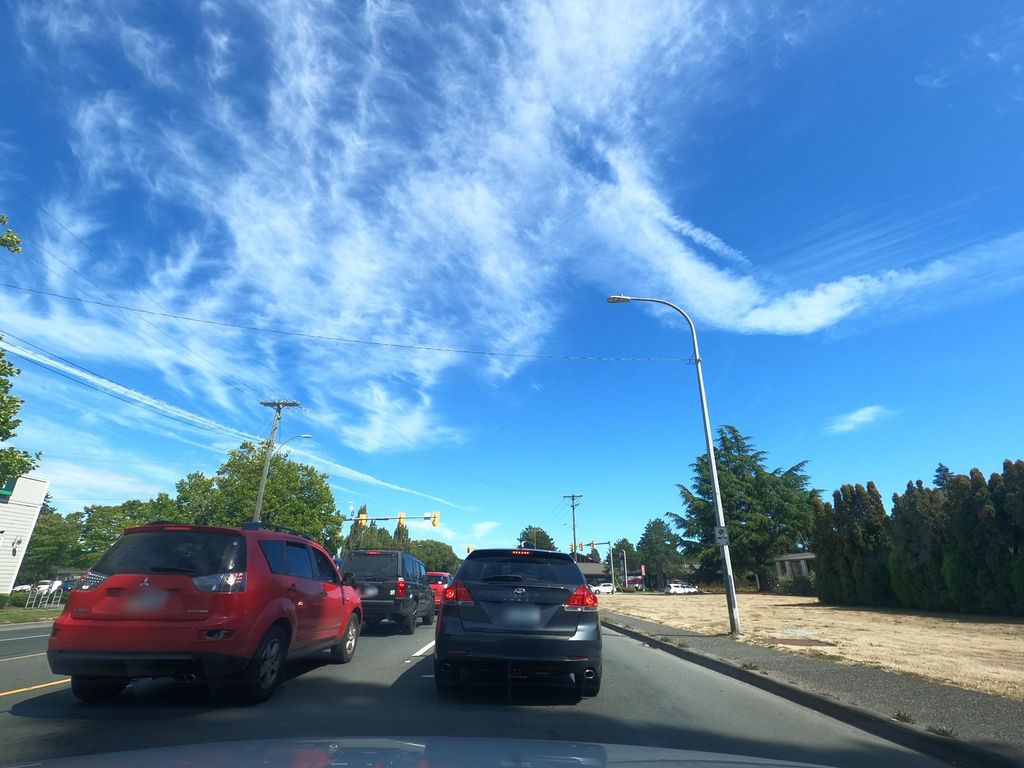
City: victoria